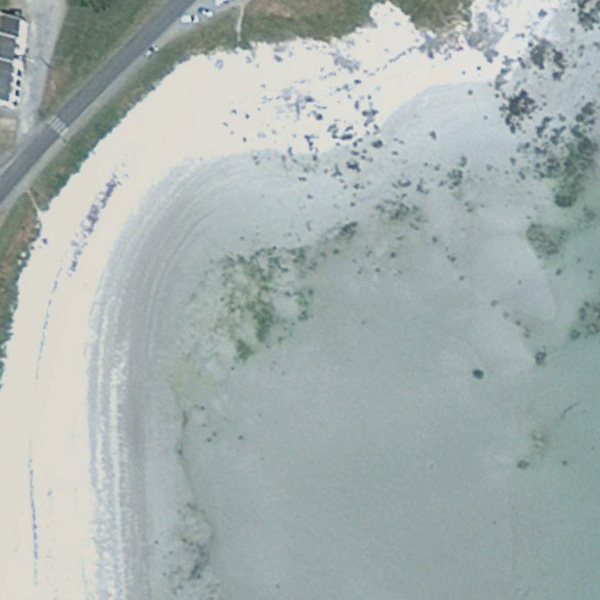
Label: Beach